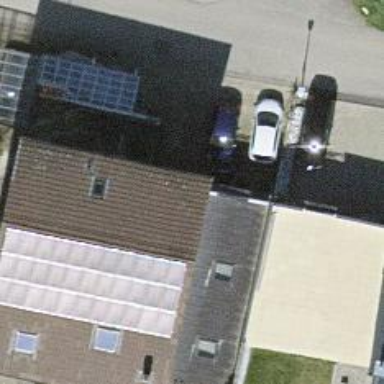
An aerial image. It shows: Car repair shop.